Question: I have several objects as this structure:

Then I create a function to update the quantity of the item that matched with search ID :
'''
function setQuantityInCartByID(json, itemID, val){
for(var i in json){
console.log(json[i].ID);
if(json[i].ID == itemID){
json[i].QuantityInCart = val;
break;
}
}
return json;
}
'''
This is my JSON ;
'''
{"DepartmentID":12,"CategoryID":117,"BrandID":19,"BrandImage":"&nbsp;&nbsp;&nbsp;&nbsp;&nbsp;&nbsp;&nbsp;&nbsp;&nbsp;","BrandName":"General","ID":708,"Name":"Grand 6Port Power Center","PictureName":"http://111.92.241.110/wwwProducts/unknown.PNG","Notes":"","PriceShow":"$10.00","Price":0,"PriceA":0,"PriceB":0,"PriceC":0,"WebsitePrice":0,"Quantity":2,"QuantityInCart":2,"LastUpdated":"/Date(1378108144050)/","Active":1,"PriceLevel":0,"NewProductImage":"http://111.92.241.110/wwwProducts/newproduct.png","isNewProduct":false,"isInStock":"10 Available in Stock(s)!","NewArrival":0,"ExpireNewArrival":"/Date(-62135596800000)/","NewPromotion":0,"ExpireNewPromotion":"/Date(-62135596800000)/"}
{"DepartmentID":12,"CategoryID":117,"BrandID":19,"BrandImage":"&nbsp;&nbsp;&nbsp;&nbsp;&nbsp;&nbsp;&nbsp;&nbsp;&nbsp;","BrandName":"General","ID":709,"Name":"Grand 6Port Power Center","PictureName":"http://111.92.241.110/wwwProducts/unknown.PNG","Notes":"","PriceShow":"$10.00","Price":0,"PriceA":0,"PriceB":0,"PriceC":0,"WebsitePrice":0,"Quantity":2,"QuantityInCart":2,"LastUpdated":"/Date(1378108144050)/","Active":1,"PriceLevel":0,"NewProductImage":"http://111.92.241.110/wwwProducts/newproduct.png","isNewProduct":false,"isInStock":"10 Available in Stock(s)!","NewArrival":0,"ExpireNewArrival":"/Date(-62135596800000)/","NewPromotion":0,"ExpireNewPromotion":"/Date(-62135596800000)/"}
{"DepartmentID":12,"CategoryID":117,"BrandID":19,"BrandImage":"&nbsp;&nbsp;&nbsp;&nbsp;&nbsp;&nbsp;&nbsp;&nbsp;&nbsp;","BrandName":"General","ID":710,"Name":"Grand 6Port Power Center","PictureName":"http://111.92.241.110/wwwProducts/unknown.PNG","Notes":"","PriceShow":"$10.00","Price":0,"PriceA":0,"PriceB":0,"PriceC":0,"WebsitePrice":0,"Quantity":2,"QuantityInCart":2,"LastUpdated":"/Date(1378108144050)/","Active":1,"PriceLevel":0,"NewProductImage":"http://111.92.241.110/wwwProducts/newproduct.png","isNewProduct":false,"isInStock":"10 Available in Stock(s)!","NewArrival":0,"ExpireNewArrival":"/Date(-62135596800000)/","NewPromotion":0,"ExpireNewPromotion":"/Date(-62135596800000)/"}
'''
Problem : 'console.log(json[i].ID);'result is undefined.
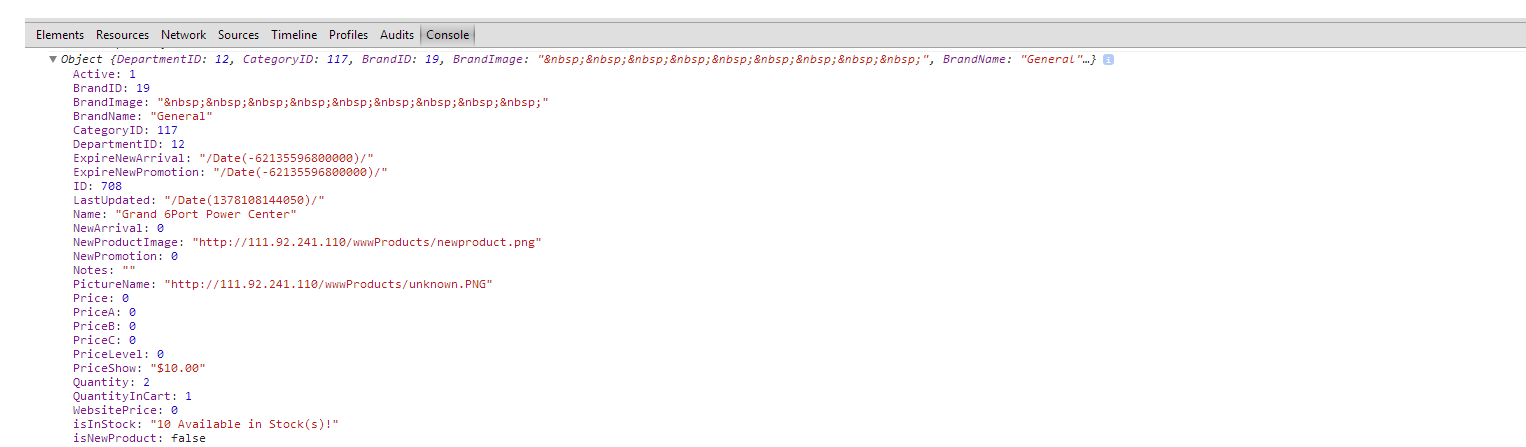
Answer: The previous link did not seem to apply after I made a fiddle to test this out. I also updated the first example.
<URL>
This also assumes that you've done something like 'var json = JSON.parse(data)'
If returning an array of objects, your data should be similar to below. This will be passed into the setQuantityInCartByID function as the json parameter:
'''
var json = [{"DepartmentID":12,"CategoryID":117,"BrandID":19,"BrandImage":"&nbsp;&nbsp;&nbsp;&nbsp;&nbsp;&nbsp;&nbsp;&nbsp;&nbsp;","BrandName":"General","ID":708,"Name":"Grand 6Port Power Center","PictureName":"http://111.92.241.110/wwwProducts/unknown.PNG","Notes":"","PriceShow":"$10.00","Price":0,"PriceA":0,"PriceB":0,"PriceC":0,"WebsitePrice":0,"Quantity":2,"QuantityInCart":2,"LastUpdated":"/Date(1378108144050)/","Active":1,"PriceLevel":0,"NewProductImage":"http://111.92.241.110/wwwProducts/newproduct.png","isNewProduct":false,"isInStock":"10 Available in Stock(s)!","NewArrival":0,"ExpireNewArrival":"/Date(-62135596800000)/","NewPromotion":0,"ExpireNewPromotion":"/Date(-62135596800000)/"},
{"DepartmentID":12,"CategoryID":117,"BrandID":19,"BrandImage":"&nbsp;&nbsp;&nbsp;&nbsp;&nbsp;&nbsp;&nbsp;&nbsp;&nbsp;","BrandName":"General","ID":709,"Name":"Grand 6Port Power Center","PictureName":"http://111.92.241.110/wwwProducts/unknown.PNG","Notes":"","PriceShow":"$10.00","Price":0,"PriceA":0,"PriceB":0,"PriceC":0,"WebsitePrice":0,"Quantity":2,"QuantityInCart":2,"LastUpdated":"/Date(1378108144050)/","Active":1,"PriceLevel":0,"NewProductImage":"http://111.92.241.110/wwwProducts/newproduct.png","isNewProduct":false,"isInStock":"10 Available in Stock(s)!","NewArrival":0,"ExpireNewArrival":"/Date(-62135596800000)/","NewPromotion":0,"ExpireNewPromotion":"/Date(-62135596800000)/"} ,
{"DepartmentID":12,"CategoryID":117,"BrandID":19,"BrandImage":"&nbsp;&nbsp;&nbsp;&nbsp;&nbsp;&nbsp;&nbsp;&nbsp;&nbsp;","BrandName":"General","ID":710,"Name":"Grand 6Port Power Center","PictureName":"http://111.92.241.110/wwwProducts/unknown.PNG","Notes":"","PriceShow":"$10.00","Price":0,"PriceA":0,"PriceB":0,"PriceC":0,"WebsitePrice":0,"Quantity":2,"QuantityInCart":2,"LastUpdated":"/Date(1378108144050)/","Active":1,"PriceLevel":0,"NewProductImage":"http://111.92.241.110/wwwProducts/newproduct.png","isNewProduct":false,"isInStock":"10 Available in Stock(s)!","NewArrival":0,"ExpireNewArrival":"/Date(-62135596800000)/","NewPromotion":0,"ExpireNewPromotion":"/Date(-62135596800000)/"}];
'''
In your page, the following will receive the json object from above and it should now have a length on it.
'''
function setQuantityInCartByID(json, itemID, val){
for(var i in json){
console.log(json[i].ID);
if(json[i].ID == itemID){
json[i].QuantityInCart = val;
break;
}
}
return json;
}
'''
Here's the old way that you seem to have been thinking of:
'''
function setQuantityInCartByID(json, itemID, val){
for(var i = 0; i <json.length;i++)
{
console.log(json[i].ID);
if(json[i].ID === itemID){
json[i].QuantityInCart = val;
break;
}
}
return json;
}
'''